Question: Given the following coordinate points:

Write an algorithm (in pseudocode) to solve for 'x1', 'x2', 'x3', and 'x4'.
This is what I have so far:
'''
var y1, y2, y3, y4 = 50, 50, 75, 75;
var offset1 = tan(60) * y1;
var offset2 = tan(60) * (y2 - y1);
var x1 = 200 + offset1;
var x3 = 200 + offset1 + offset2;
'''
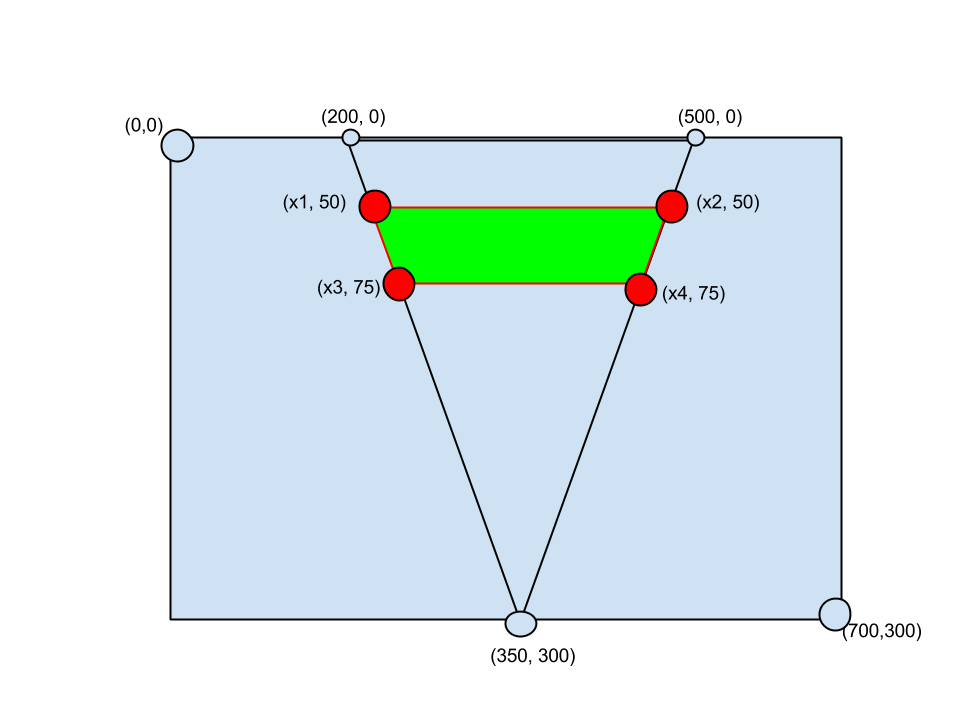
Answer: Consider the right triangle '{ (200,0) (350,300) (350,0) }' (see the illustration below).
Since the big and the small triangles sharing the '(Xb, Yb)' corner are similar, the ratio of the length of the red side '(X,Y)-(Xb,Y)' to the length of '(Xb,Y)-(Xb,Yb)' is the same as the ratio of '(Xa,Ya)-(Xb,Ya)' to '(Xb,Ya)-(Xb,Yb)'.

Since '(X,Y)-(Xb,Y)' is your only unknown, you could figure out the answer by solving the equation
'''
Xb-X Xb-Xa
---- = -----
Yb-Y Yb-Ya
'''
Therefore,
'''
(Xb-Xa)*(Yb-Y)
X = Xb - --------------
Yb-Ya
'''